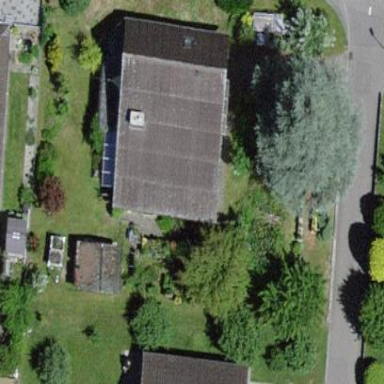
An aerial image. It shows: Detached building.